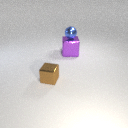
large purple metal cube below small blue metal sphere